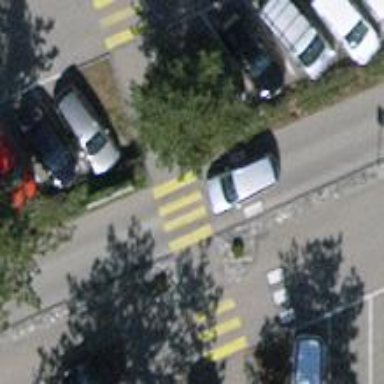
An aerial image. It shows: Bump for traffic calming.